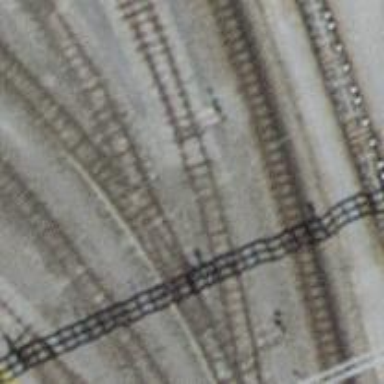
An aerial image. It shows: Railway switch.